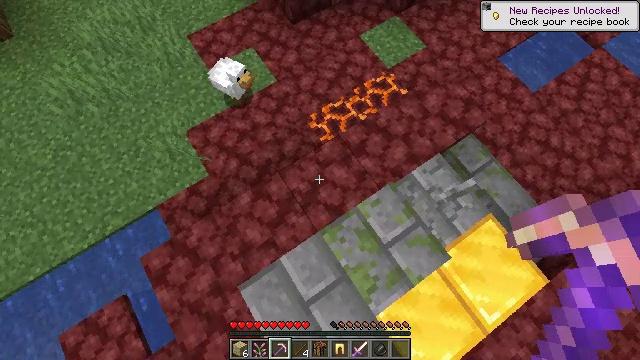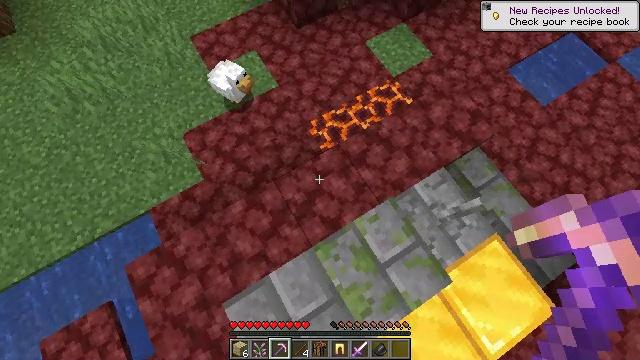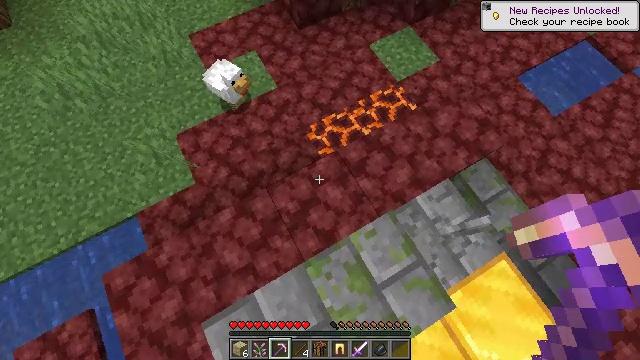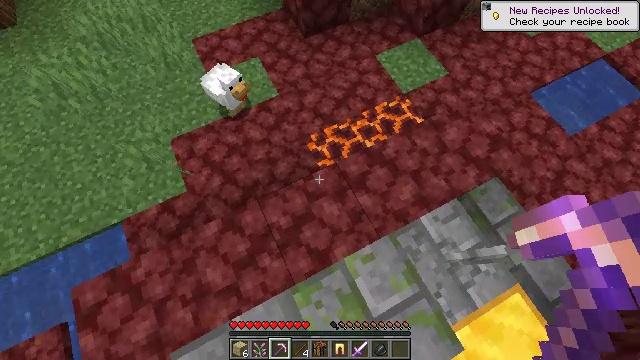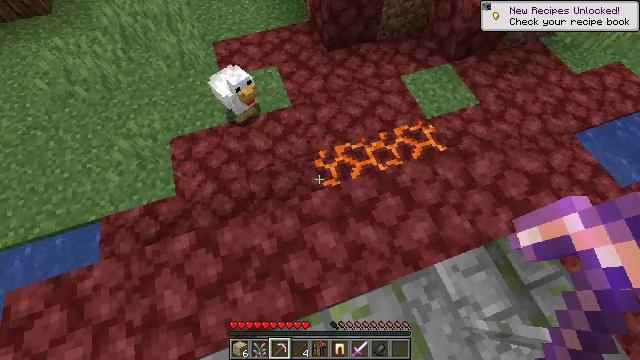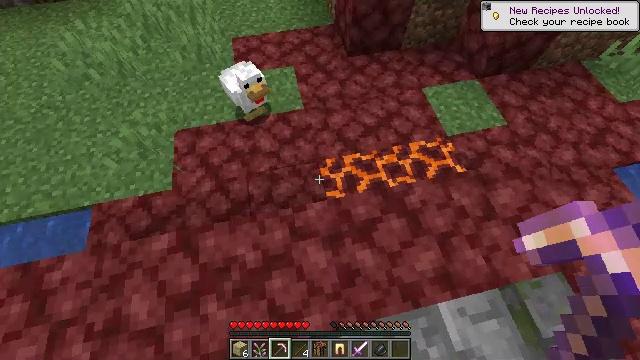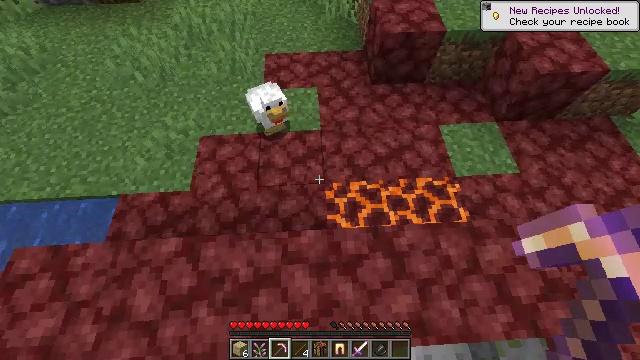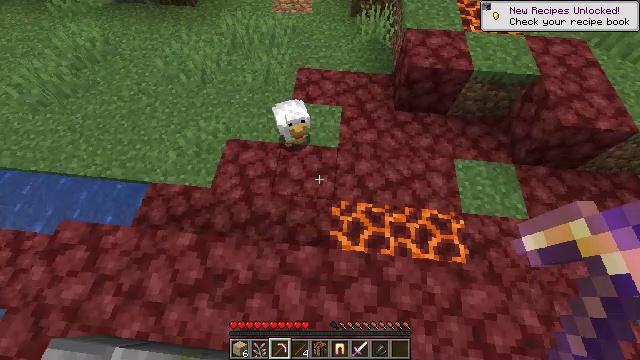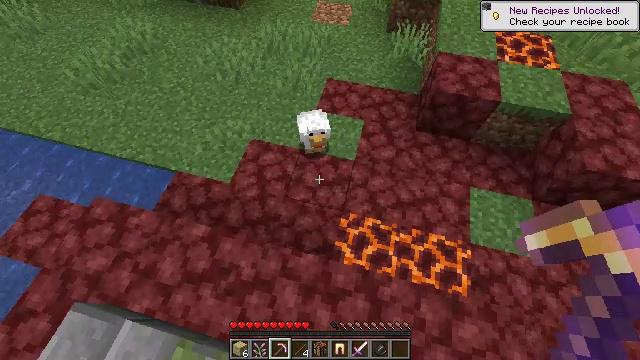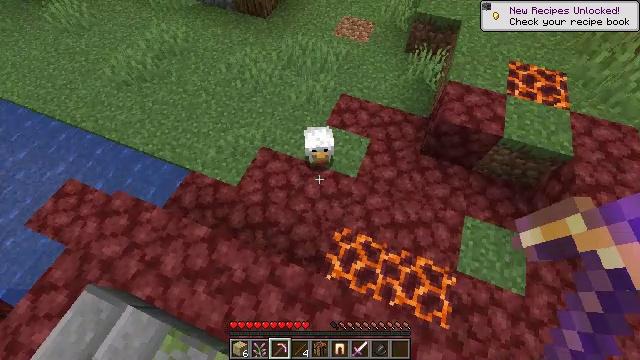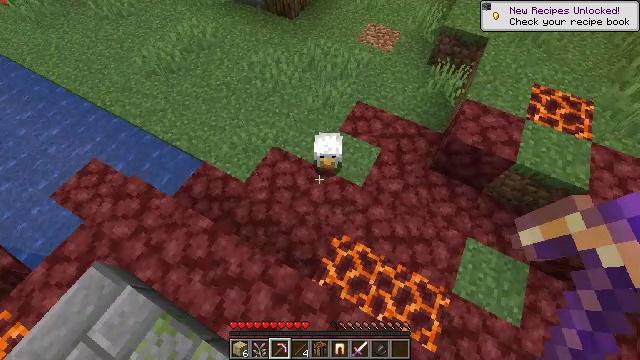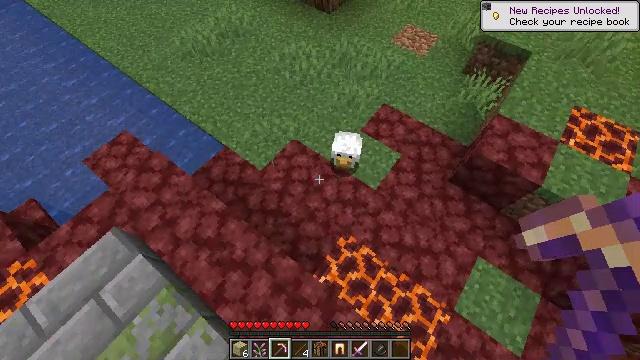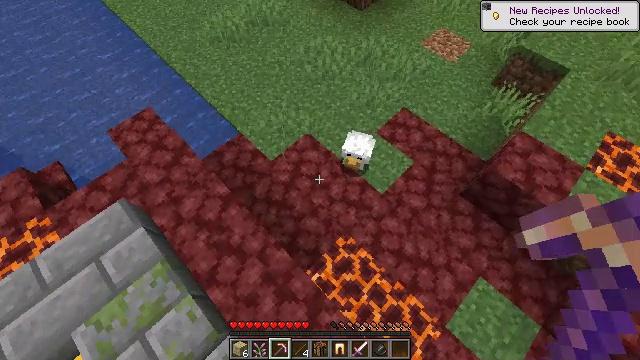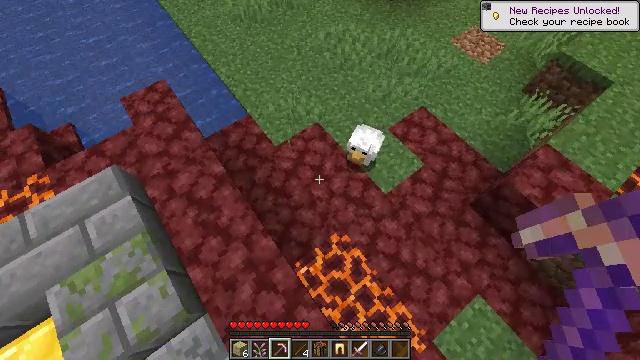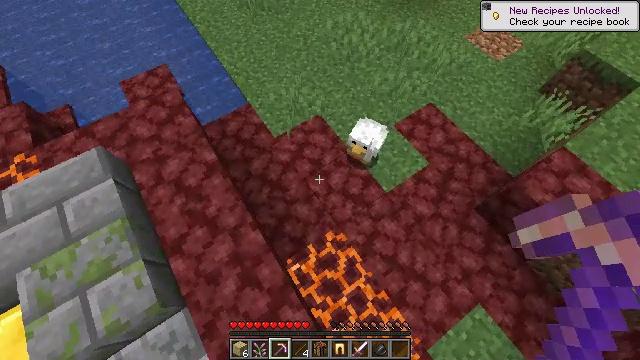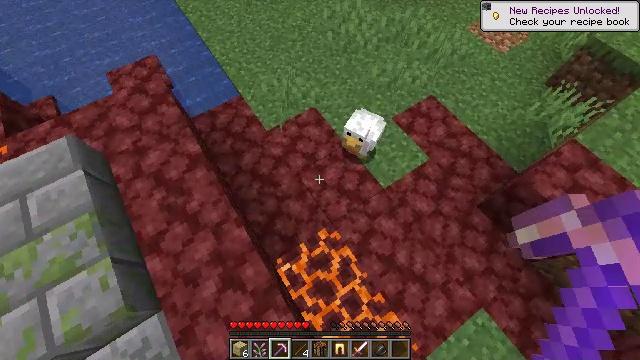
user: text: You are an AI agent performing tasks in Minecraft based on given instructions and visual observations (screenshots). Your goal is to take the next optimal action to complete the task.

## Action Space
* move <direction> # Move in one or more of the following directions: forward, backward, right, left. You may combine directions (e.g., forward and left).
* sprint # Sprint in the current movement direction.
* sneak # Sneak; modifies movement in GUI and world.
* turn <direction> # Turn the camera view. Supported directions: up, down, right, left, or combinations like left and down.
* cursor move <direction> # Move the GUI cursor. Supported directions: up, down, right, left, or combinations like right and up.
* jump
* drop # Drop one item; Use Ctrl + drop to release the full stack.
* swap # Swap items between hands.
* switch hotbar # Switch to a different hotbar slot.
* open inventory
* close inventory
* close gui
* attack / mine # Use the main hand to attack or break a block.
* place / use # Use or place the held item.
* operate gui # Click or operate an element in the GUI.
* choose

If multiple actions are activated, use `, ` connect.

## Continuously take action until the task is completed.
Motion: motion action
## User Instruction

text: Kill mobs.
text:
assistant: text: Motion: move forward and move right, turn left, jump
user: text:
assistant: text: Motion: move forward and move right, turn left, jump
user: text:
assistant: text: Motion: move forward and move right, turn left and up, jump
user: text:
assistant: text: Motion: move forward and move right, turn left and up, jump
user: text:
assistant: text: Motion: move forward and move right, turn left and up, jump
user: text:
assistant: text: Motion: move forward and move right, turn left, jump
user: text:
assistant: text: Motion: move forward and move right, turn left, jump
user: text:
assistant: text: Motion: move forward and move right, turn left, jump
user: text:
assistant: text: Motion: move forward and move right, turn left, jump
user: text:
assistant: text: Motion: move forward and move right, turn left, jump
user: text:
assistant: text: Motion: move forward and move right, turn left
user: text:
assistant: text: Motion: move forward, turn left
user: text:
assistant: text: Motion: move forward, turn left and down
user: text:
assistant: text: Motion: move forward, turn left
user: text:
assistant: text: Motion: no_op
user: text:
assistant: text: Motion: no_op
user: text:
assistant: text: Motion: no_op
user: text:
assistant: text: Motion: no_op
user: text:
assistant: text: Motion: no_op
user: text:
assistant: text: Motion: no_op
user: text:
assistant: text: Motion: no_op
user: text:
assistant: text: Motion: no_op
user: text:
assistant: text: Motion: no_op
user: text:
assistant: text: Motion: no_op
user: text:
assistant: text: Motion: no_op
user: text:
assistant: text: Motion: no_op
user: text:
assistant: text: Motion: no_op
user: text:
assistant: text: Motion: no_op
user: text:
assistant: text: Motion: no_op
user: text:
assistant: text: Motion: no_op